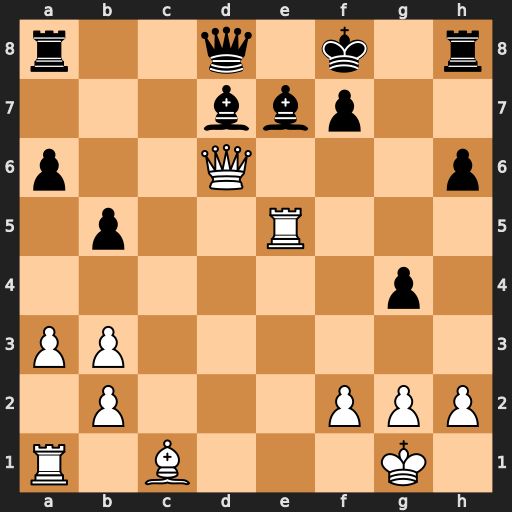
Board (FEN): r2q1k1r/3bbp2/p2Q3p/1p2R3/6p1/PP6/1P3PPP/R1B3K1
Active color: w
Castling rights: -
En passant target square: -
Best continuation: Bxh6+ Kg8 Rxe7 Rxh6 Qxd7 Qxd7 Rxd7